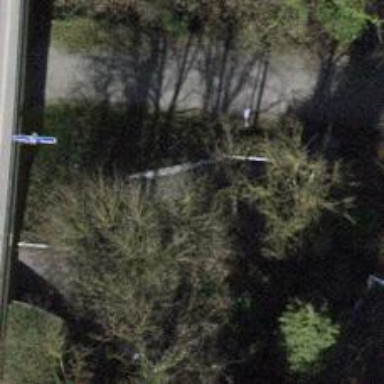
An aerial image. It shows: Set of steps on the road.